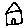
Label: house